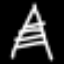
Label: The Eiffel Tower